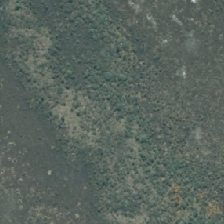
Land cover: herbaceous_freshwater_vege